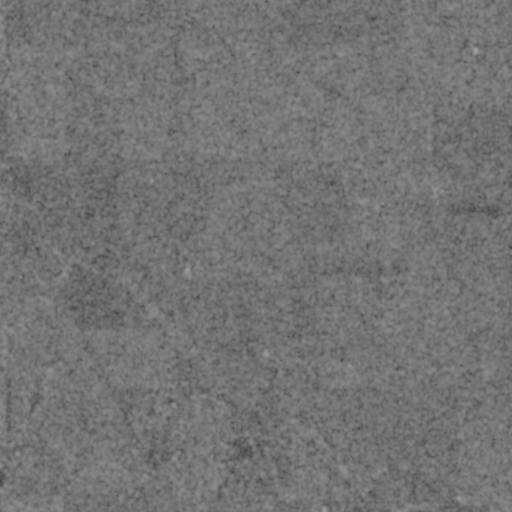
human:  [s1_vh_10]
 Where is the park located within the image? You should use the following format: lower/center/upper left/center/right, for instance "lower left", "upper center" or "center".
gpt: The park is located in the lower right of the image.
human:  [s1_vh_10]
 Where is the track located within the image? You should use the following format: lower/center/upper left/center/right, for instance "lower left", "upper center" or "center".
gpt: There is no track in the image.

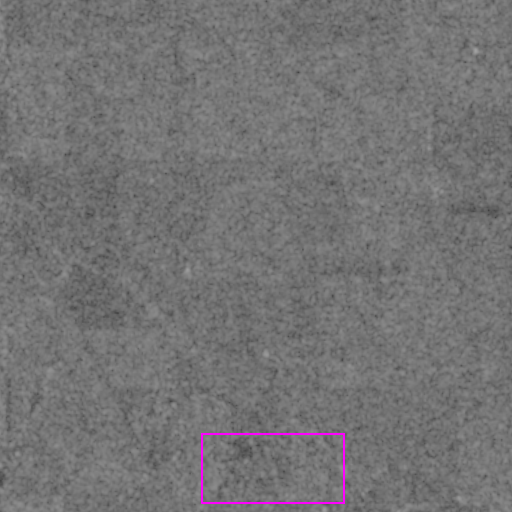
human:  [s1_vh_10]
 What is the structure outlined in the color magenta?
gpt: The structure outlined in magenta is a park.
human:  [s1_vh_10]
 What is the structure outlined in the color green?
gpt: There is no green outline.